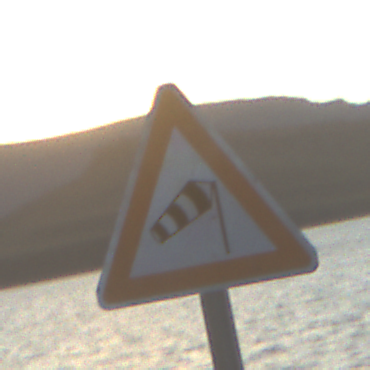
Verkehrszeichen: SeitenwindVonRechts
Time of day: SunriseSunset
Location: Outdoor (RoadRail)
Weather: PartlyCloudy
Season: NotSpecified
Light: Natural